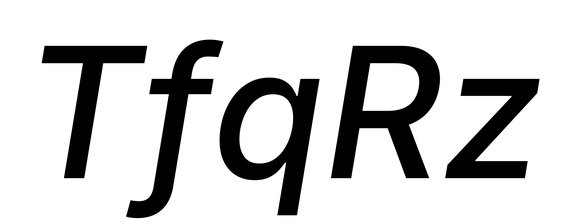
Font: Inter-Italic_Medium_Italic